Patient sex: M
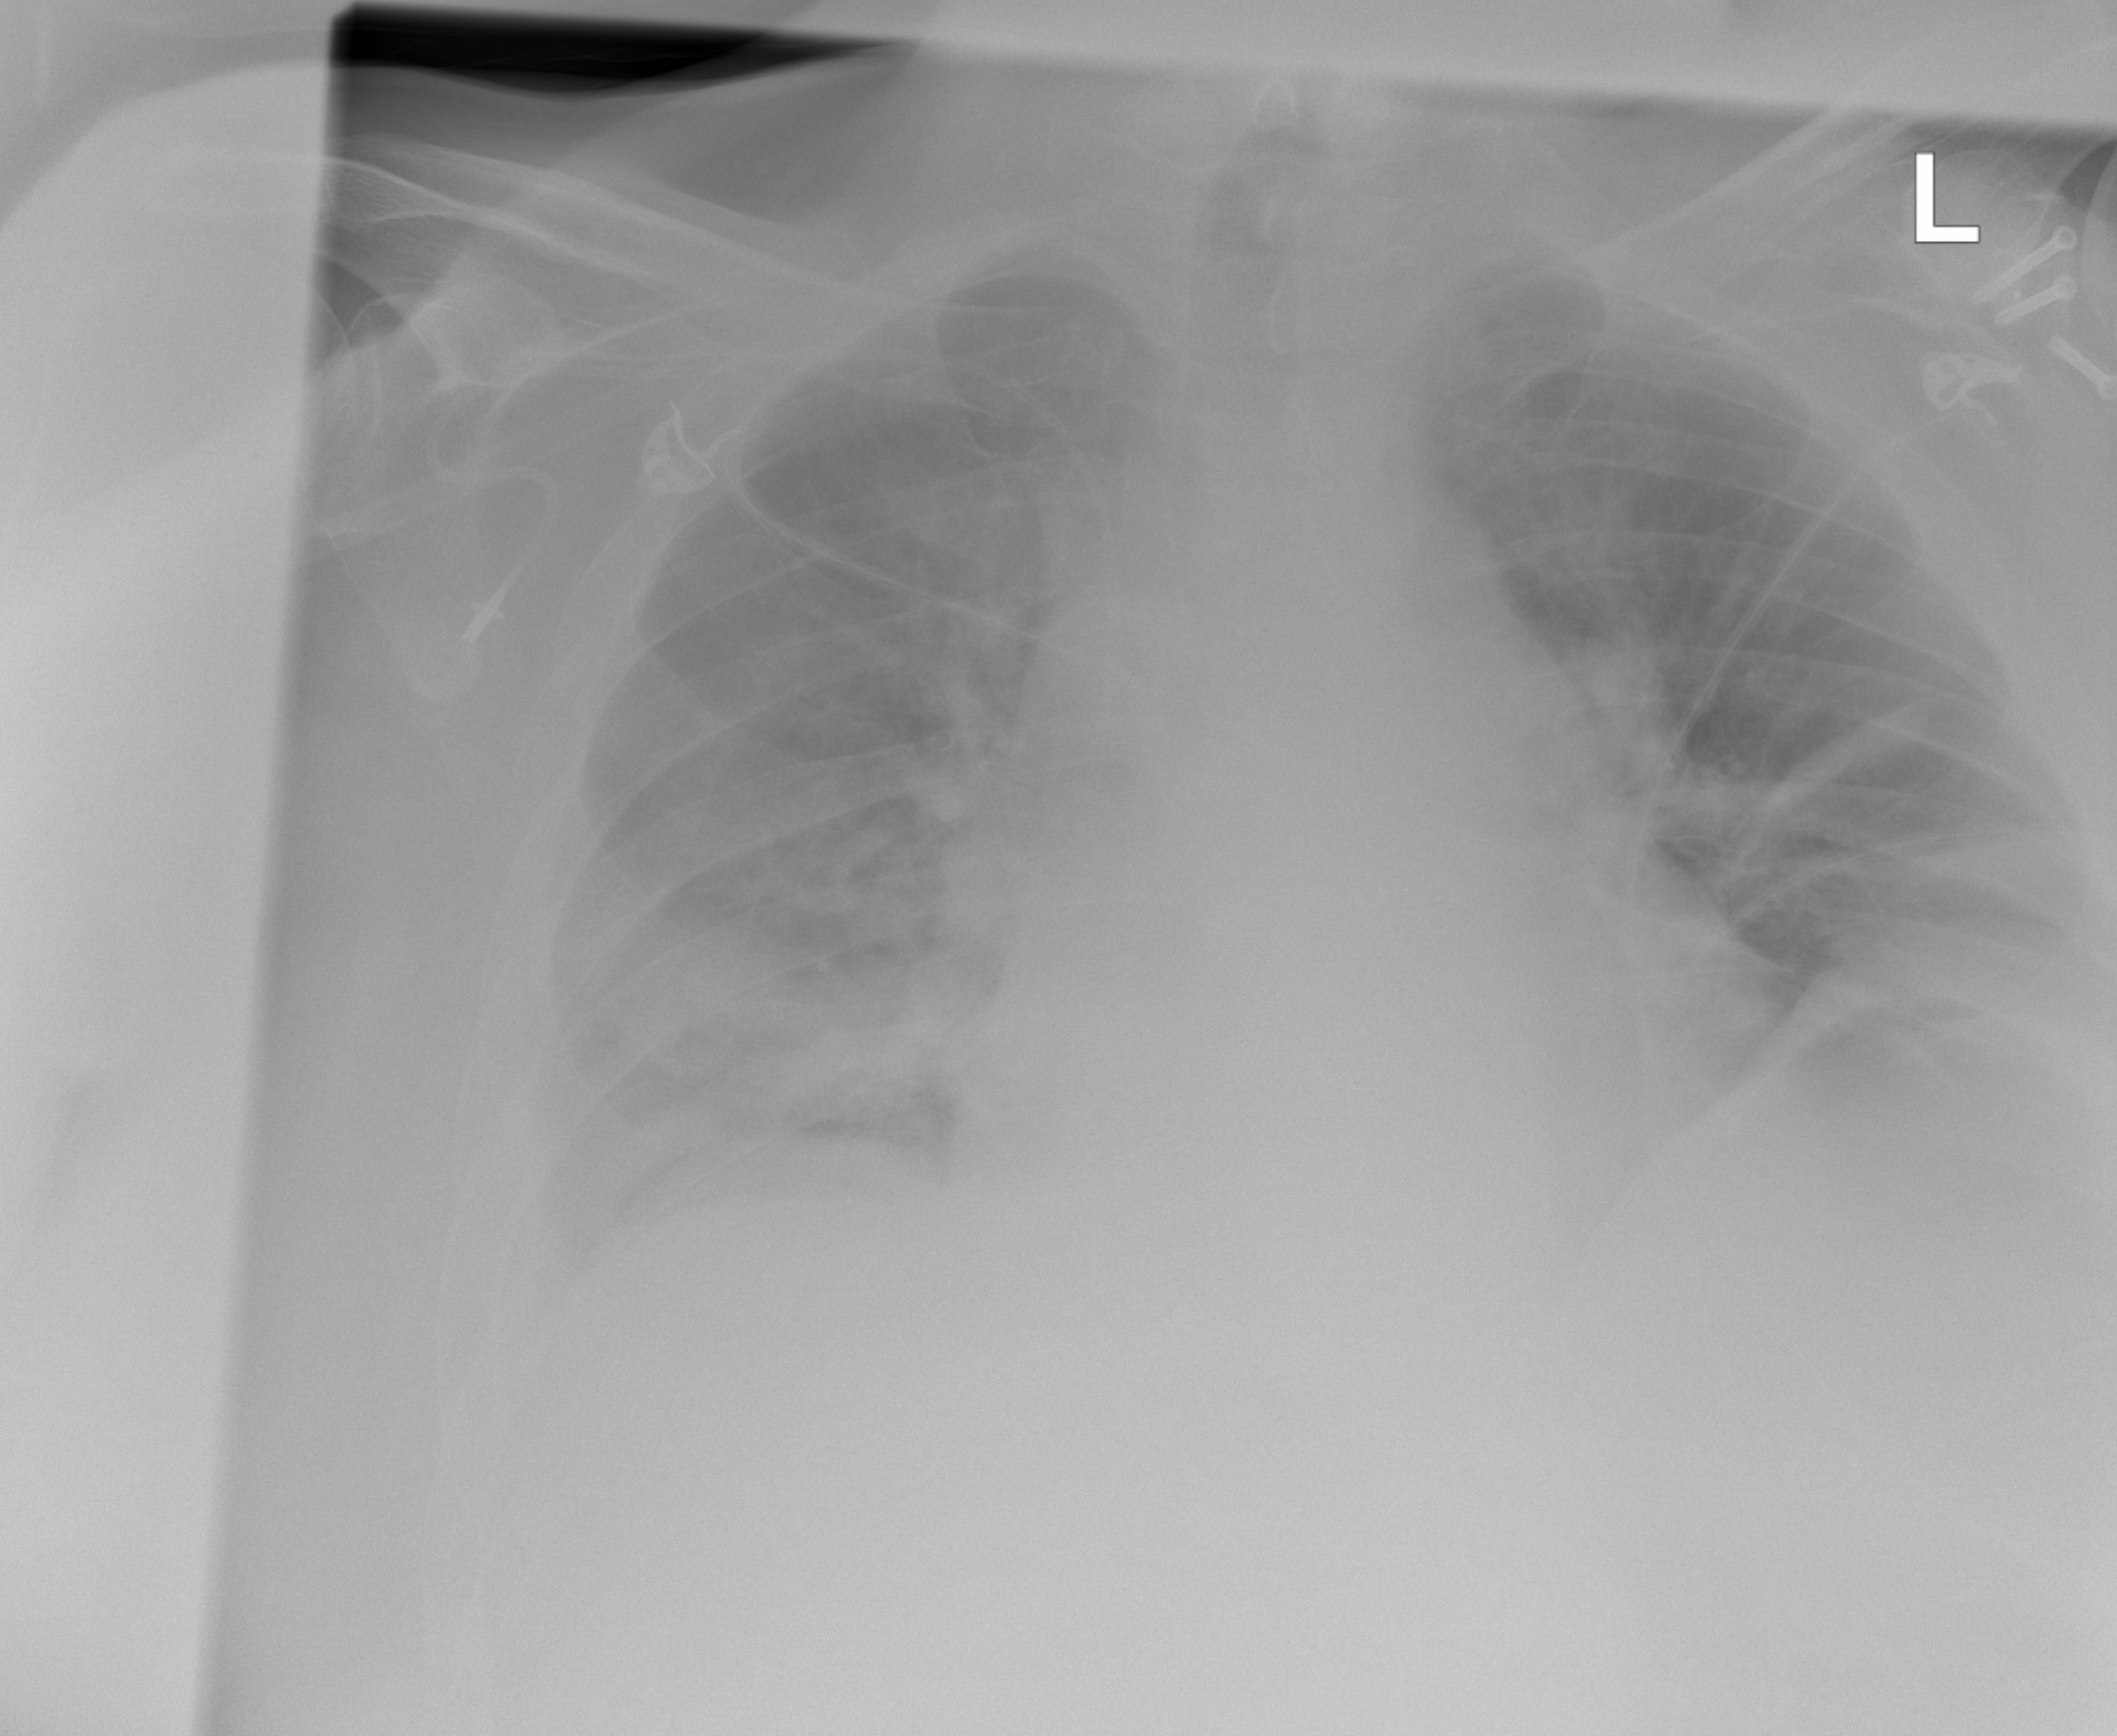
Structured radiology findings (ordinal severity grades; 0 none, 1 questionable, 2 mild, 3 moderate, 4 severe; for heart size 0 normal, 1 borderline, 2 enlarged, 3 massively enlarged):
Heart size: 2
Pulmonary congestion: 0
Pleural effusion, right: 0
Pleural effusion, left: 0
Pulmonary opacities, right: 2
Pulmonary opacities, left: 0
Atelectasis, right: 2
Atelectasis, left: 0